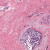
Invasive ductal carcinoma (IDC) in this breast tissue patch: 0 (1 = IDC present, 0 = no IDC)